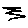
Label: zigzag